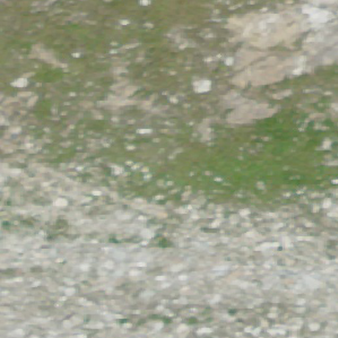
Label: other